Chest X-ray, PA view. Patient: 54 years old, sex F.
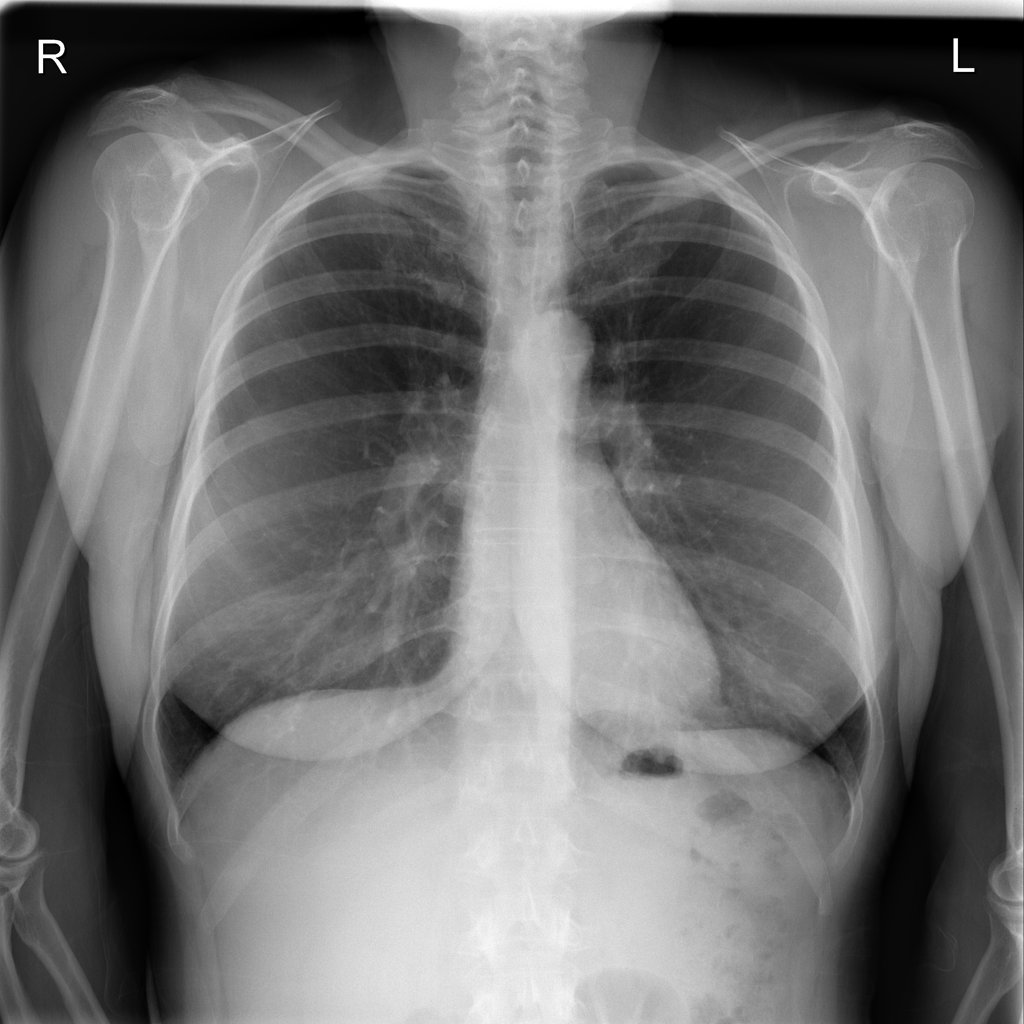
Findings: No Finding